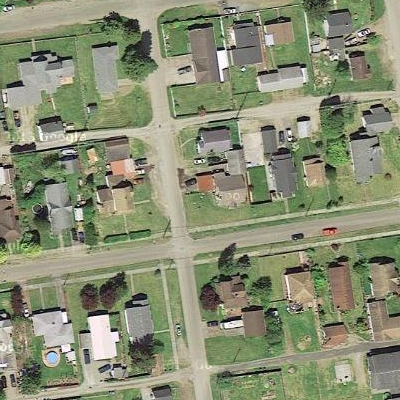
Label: fResident